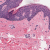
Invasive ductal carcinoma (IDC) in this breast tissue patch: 0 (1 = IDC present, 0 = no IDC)